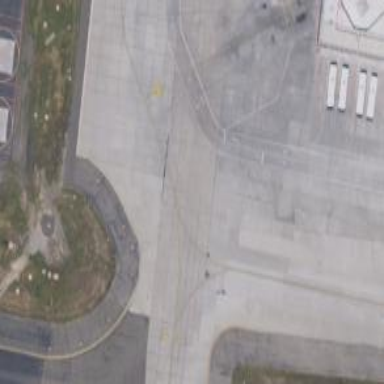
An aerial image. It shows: View of taxiway at the airport.